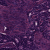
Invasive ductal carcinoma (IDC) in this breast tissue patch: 0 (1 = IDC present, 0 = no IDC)